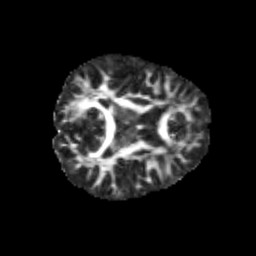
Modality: FA
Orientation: axial
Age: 11
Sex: male
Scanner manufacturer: siemens
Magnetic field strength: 3 T
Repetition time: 3.8 s
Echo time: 0.07 s